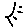
Label: sun